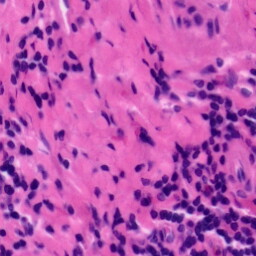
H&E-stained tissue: Tonsil